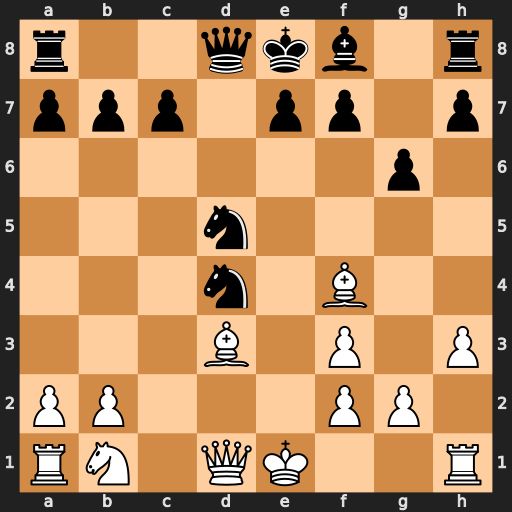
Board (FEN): r2qkb1r/ppp1pp1p/6p1/3n4/3n1B2/3B1P1P/PP3PP1/RN1QK2R
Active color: w
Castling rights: KQkq
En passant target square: -
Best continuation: Be5 Nc6 Bxh8